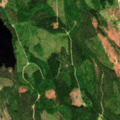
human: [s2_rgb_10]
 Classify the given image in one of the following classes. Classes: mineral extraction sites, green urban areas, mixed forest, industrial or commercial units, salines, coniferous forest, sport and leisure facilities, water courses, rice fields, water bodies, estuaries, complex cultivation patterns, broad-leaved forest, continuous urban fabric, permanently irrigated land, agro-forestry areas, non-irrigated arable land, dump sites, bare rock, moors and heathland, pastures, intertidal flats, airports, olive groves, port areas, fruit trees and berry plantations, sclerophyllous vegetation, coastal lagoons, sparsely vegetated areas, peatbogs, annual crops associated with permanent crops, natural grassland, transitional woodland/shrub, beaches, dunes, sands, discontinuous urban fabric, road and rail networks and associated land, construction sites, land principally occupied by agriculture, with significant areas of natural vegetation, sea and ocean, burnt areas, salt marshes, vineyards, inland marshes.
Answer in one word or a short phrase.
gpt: coniferous forest, mixed forest, transitional woodland/shrub, water bodies